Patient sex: M
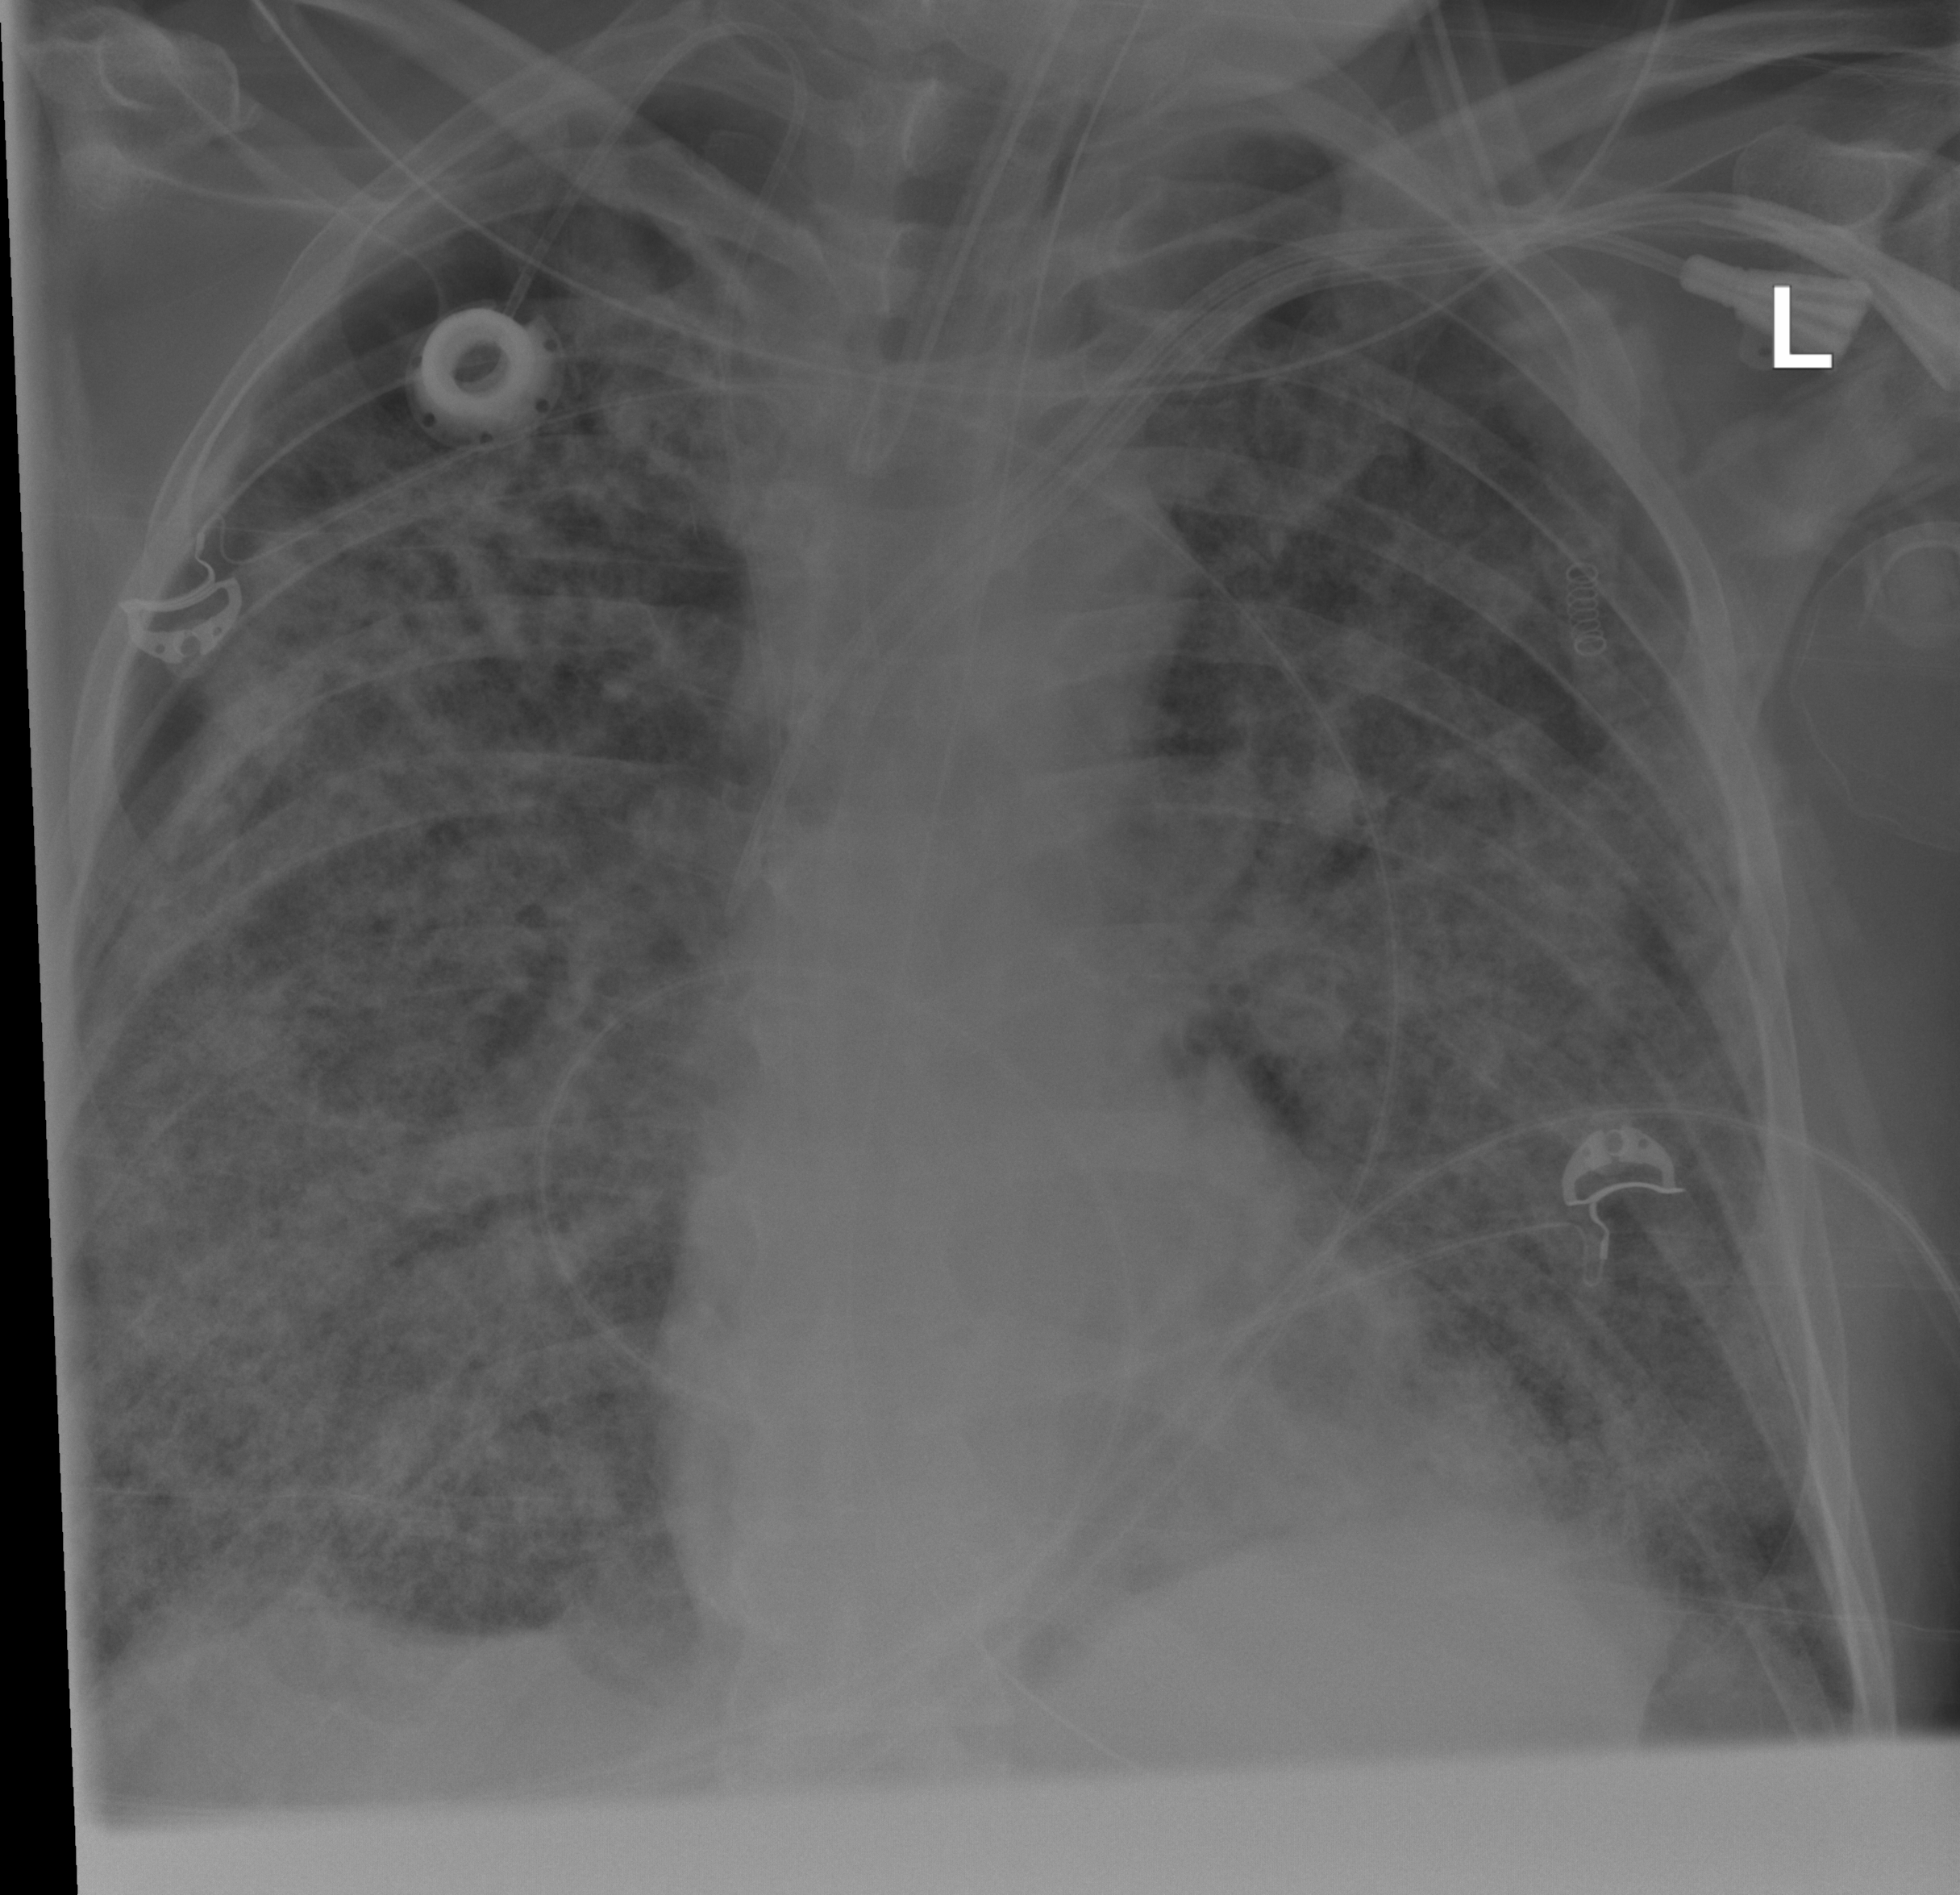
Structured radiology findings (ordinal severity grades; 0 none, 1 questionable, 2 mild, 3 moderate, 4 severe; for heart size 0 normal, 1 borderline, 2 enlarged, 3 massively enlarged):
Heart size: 1
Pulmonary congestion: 0
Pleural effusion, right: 0
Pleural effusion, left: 0
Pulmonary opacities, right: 3
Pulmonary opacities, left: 3
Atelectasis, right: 0
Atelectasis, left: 0